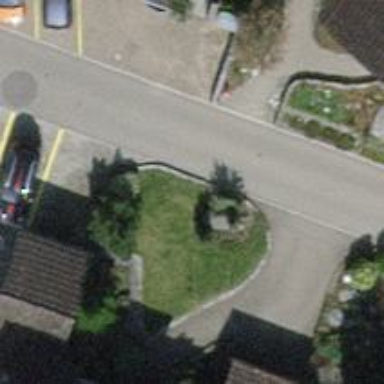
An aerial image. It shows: Residential road with asphalt surface.